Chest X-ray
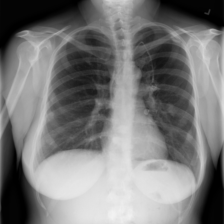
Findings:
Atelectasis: negative
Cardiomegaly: negative
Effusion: negative
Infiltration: negative
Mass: negative
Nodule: negative
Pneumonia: negative
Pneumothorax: negative
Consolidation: negative
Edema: negative
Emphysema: negative
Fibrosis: negative
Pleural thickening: negative
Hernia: negative